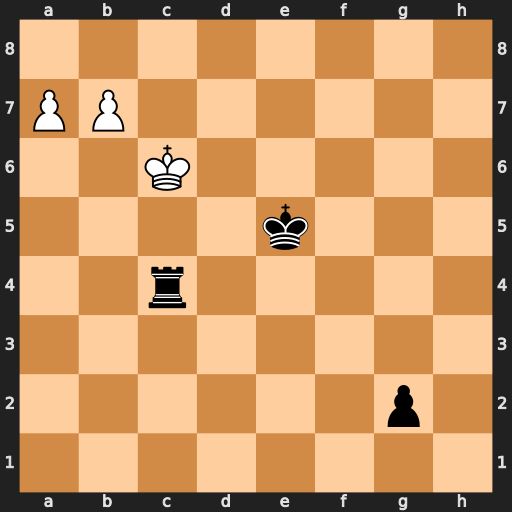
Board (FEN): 8/PP6/2K5/4k3/2r5/8/6p1/8
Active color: w
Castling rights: -
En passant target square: -
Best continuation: Kb5 Rc5+ Kb4 g1=Q b8=Q+ Kf5 Qf8+ Kg4 Qxc5